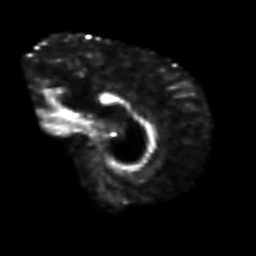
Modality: FA
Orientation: sagittal
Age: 54
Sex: male
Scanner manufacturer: siemens
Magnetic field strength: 3 T
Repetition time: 7.2 s
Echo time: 0.149 s